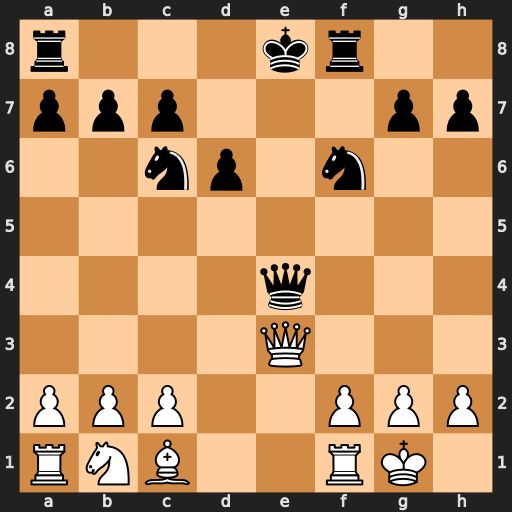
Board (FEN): r3kr2/ppp3pp/2np1n2/8/4q3/4Q3/PPP2PPP/RNB2RK1
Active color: w
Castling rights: q
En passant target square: -
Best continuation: Qxe4+ Nxe4 Re1 d5 f3 Nd4 Na3 Nxf3+ gxf3